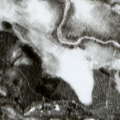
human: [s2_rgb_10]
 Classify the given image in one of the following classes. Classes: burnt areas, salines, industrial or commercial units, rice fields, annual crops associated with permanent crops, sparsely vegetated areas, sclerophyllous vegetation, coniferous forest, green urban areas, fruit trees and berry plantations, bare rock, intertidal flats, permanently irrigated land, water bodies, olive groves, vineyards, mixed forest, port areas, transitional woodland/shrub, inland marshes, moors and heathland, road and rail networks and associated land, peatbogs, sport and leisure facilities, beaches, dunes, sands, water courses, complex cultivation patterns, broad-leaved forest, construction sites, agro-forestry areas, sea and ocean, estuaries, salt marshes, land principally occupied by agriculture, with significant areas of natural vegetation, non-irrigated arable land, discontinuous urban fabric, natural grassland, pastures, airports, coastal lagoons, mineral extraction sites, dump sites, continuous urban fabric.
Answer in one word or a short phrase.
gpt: coniferous forest, mixed forest, transitional woodland/shrub